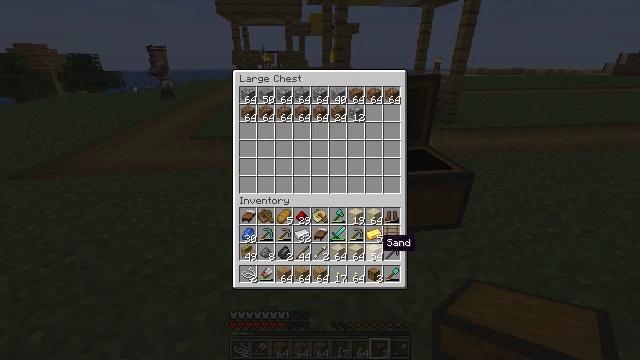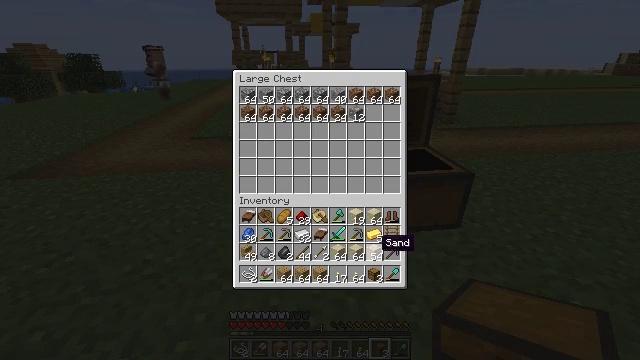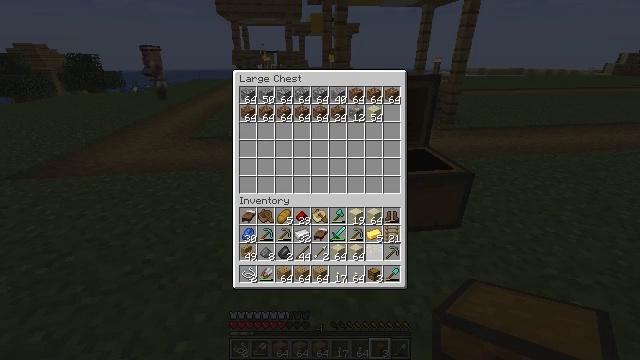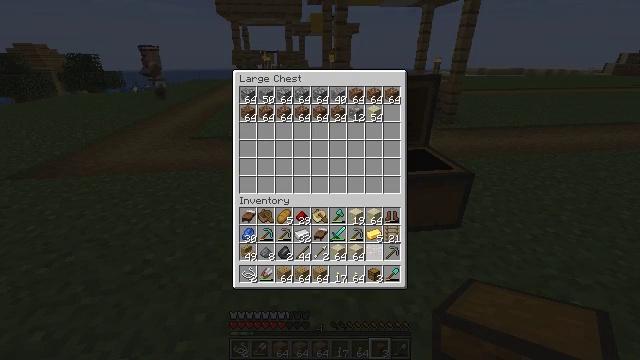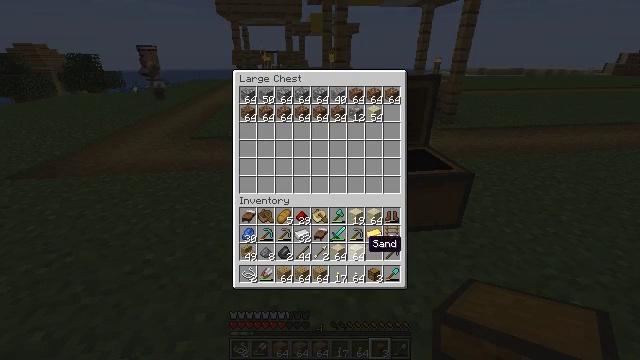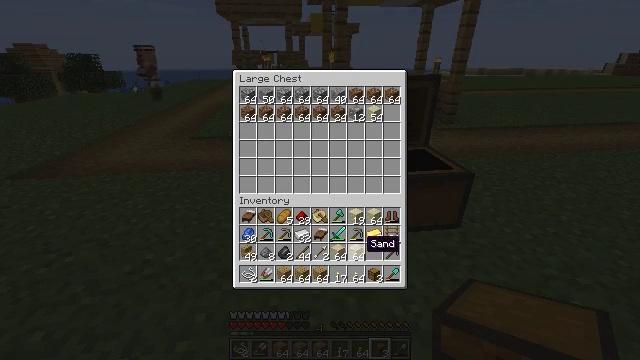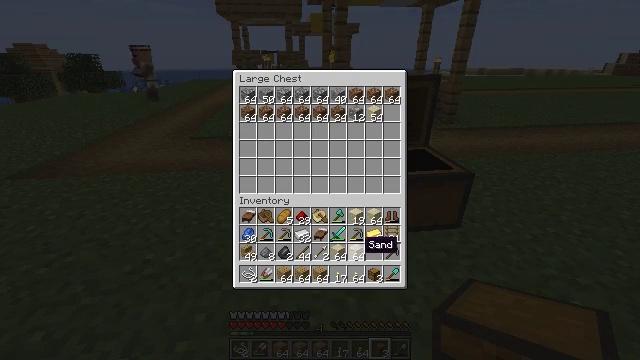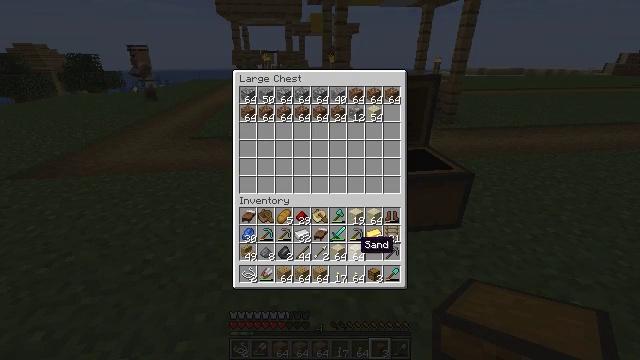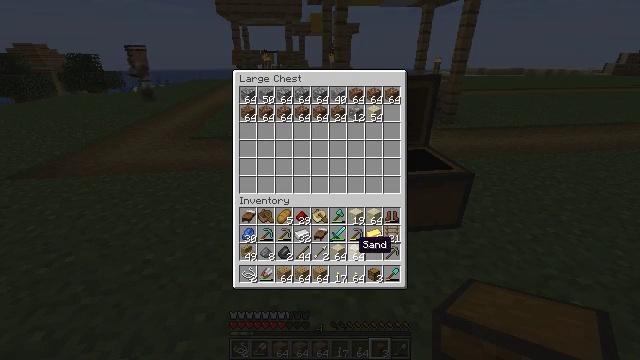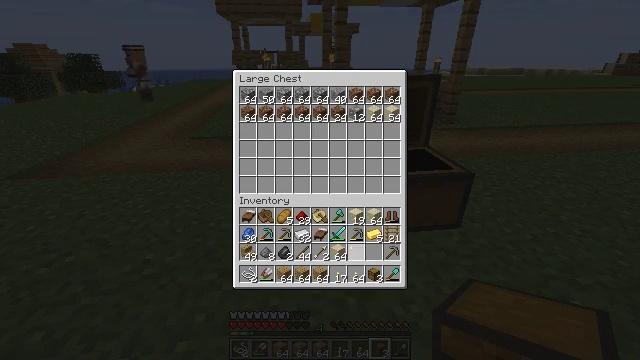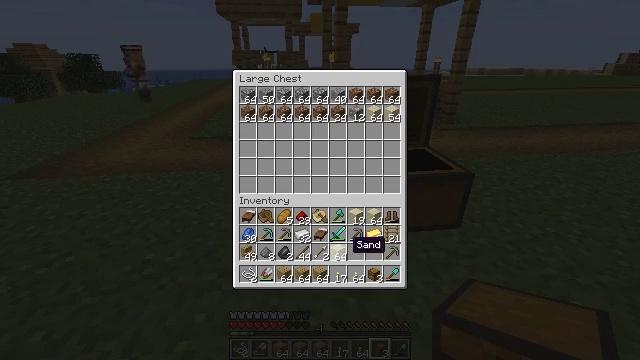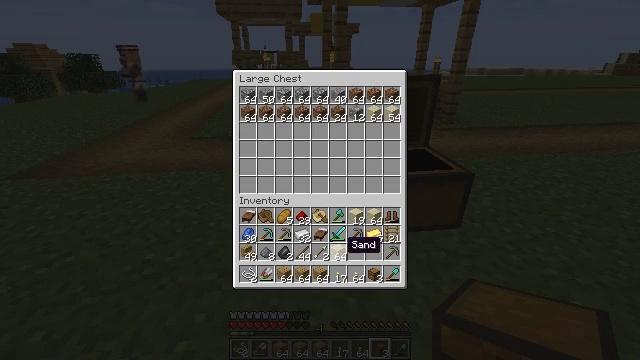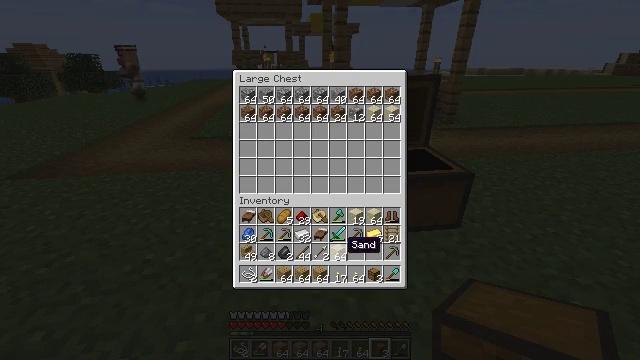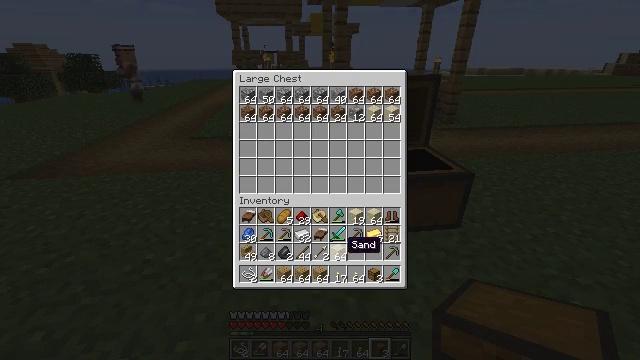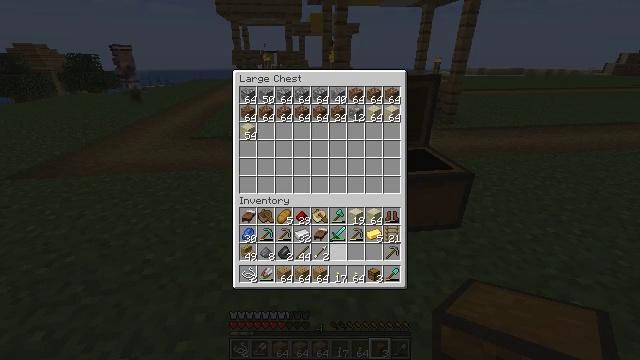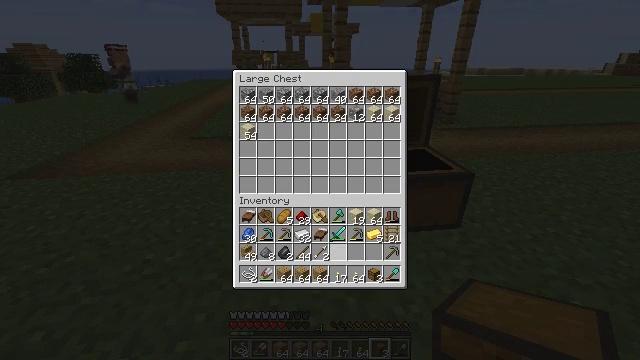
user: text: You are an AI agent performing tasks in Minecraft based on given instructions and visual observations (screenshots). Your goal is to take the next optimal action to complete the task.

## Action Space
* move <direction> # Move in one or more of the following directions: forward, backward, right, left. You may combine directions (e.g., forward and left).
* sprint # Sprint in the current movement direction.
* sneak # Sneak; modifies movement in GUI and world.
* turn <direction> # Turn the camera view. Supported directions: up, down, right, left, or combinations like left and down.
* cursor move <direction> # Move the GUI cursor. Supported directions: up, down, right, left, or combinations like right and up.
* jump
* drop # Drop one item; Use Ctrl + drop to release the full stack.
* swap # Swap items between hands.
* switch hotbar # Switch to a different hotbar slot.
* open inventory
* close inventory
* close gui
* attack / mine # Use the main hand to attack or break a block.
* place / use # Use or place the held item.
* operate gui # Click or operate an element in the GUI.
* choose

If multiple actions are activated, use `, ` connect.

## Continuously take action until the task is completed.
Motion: motion action
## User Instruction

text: Remove a brown bed from the inventory.
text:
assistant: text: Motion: sneak
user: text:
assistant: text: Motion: sneak, operate gui
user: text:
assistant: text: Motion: sneak, operate gui
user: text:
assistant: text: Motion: sneak, cursor move left, operate gui
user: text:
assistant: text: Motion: sneak
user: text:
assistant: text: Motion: sneak
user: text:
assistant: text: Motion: sneak
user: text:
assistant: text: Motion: sneak
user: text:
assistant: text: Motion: sneak, operate gui
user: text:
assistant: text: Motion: sneak, operate gui
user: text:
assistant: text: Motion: sneak, operate gui
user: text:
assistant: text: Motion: sneak
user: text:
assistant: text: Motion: sneak
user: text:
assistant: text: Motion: sneak, operate gui
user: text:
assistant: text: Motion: sneak, operate gui
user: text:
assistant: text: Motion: sneak, operate gui
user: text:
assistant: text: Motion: sneak, cursor move right and up
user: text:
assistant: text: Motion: sneak, cursor move up
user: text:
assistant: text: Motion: sneak
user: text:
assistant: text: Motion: sneak
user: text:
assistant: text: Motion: sneak
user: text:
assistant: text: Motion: sneak
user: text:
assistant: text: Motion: sneak
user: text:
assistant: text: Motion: sneak
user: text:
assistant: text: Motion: sneak
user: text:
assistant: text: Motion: sneak
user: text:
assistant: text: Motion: sneak, operate gui
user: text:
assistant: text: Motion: sneak, operate gui
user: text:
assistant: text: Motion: sneak, cursor move right, operate gui
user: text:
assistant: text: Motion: sneak, cursor move right